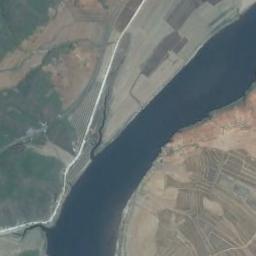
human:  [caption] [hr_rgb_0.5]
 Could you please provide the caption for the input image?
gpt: The deep blue river goes through the farmland and a road is next to the river .

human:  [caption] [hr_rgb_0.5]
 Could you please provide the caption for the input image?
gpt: A curved turquoise river with tributaries and green and tan mixed fields on both sides of the bank .

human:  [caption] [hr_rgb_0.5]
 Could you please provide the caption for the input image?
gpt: The river goes through bare and green farmland .

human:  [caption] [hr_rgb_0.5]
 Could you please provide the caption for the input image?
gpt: The land is flat around the river .

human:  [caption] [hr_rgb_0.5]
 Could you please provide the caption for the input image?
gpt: There are some farmlands and bare land around the river .